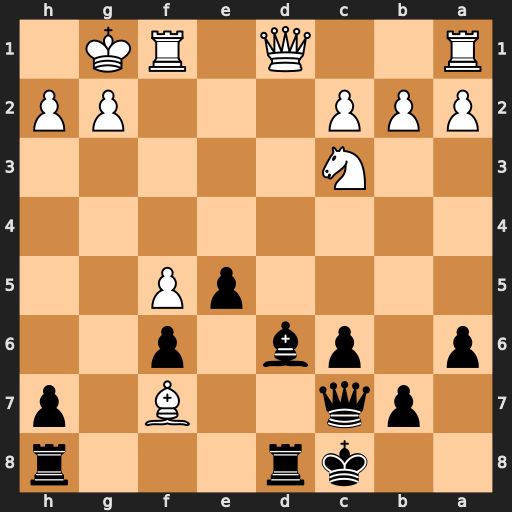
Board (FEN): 2kr3r/1pq2B1p/p1pb1p2/4pP2/8/2N5/PPP3PP/R2Q1RK1
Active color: b
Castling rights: -
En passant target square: -
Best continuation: Bc5+ Kh1 Rxd1